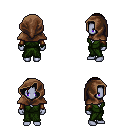
a pixel art fantasy rpg character, female body template, dark elf, purple skin, green robe, red pants, brown long bangs hairstyle, cloth hood, leather bracers, four views (front, back, left, right), 2x2 character sprite sheet, small pixel art, hard edges, no anti-aliasing